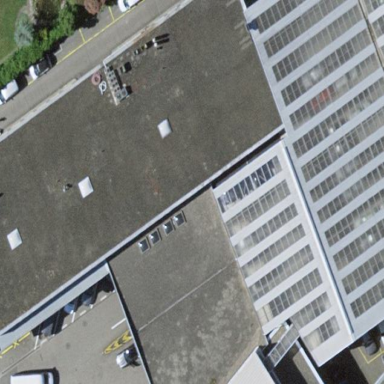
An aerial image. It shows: Building housing car repair shop.